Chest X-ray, AP view. Patient: 61 years old, sex F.
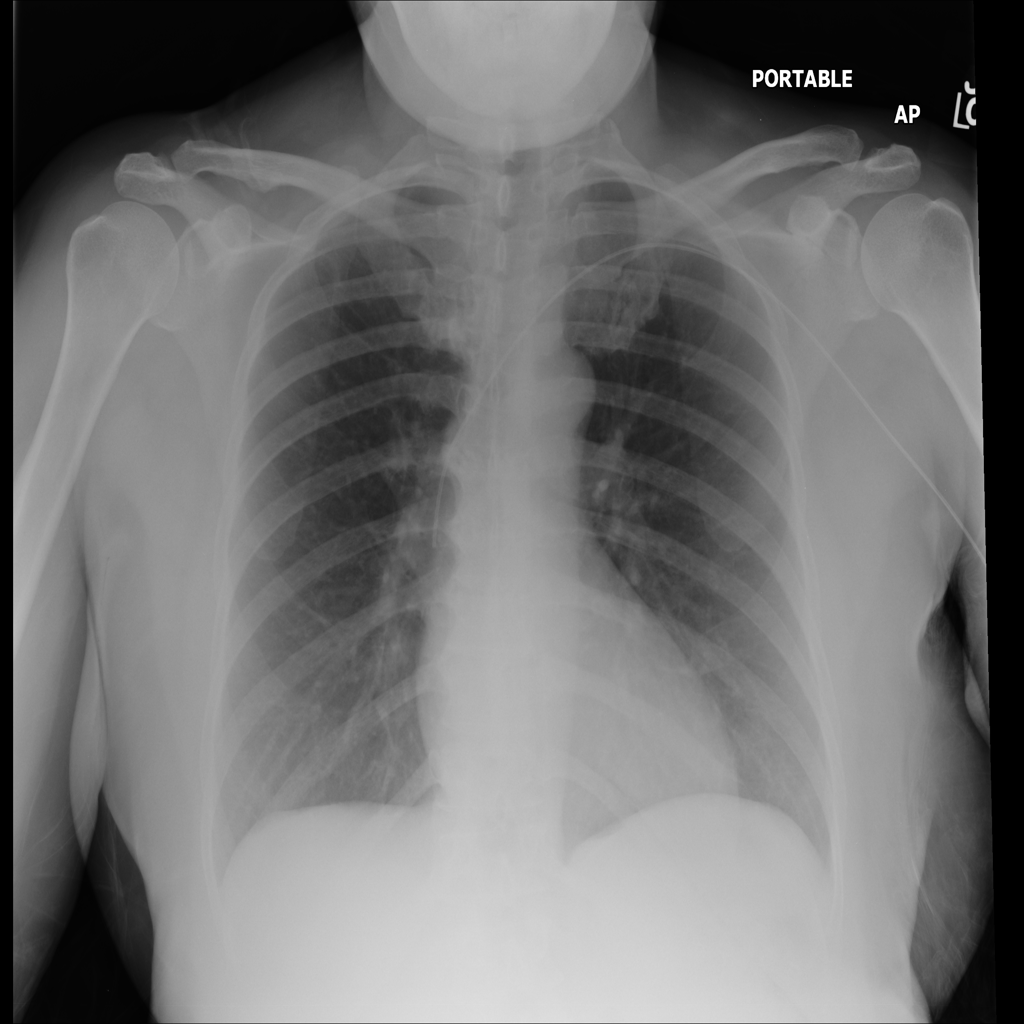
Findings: No Finding